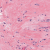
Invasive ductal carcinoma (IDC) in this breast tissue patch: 0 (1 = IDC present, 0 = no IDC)